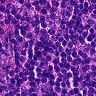
Metastatic tissue present: no